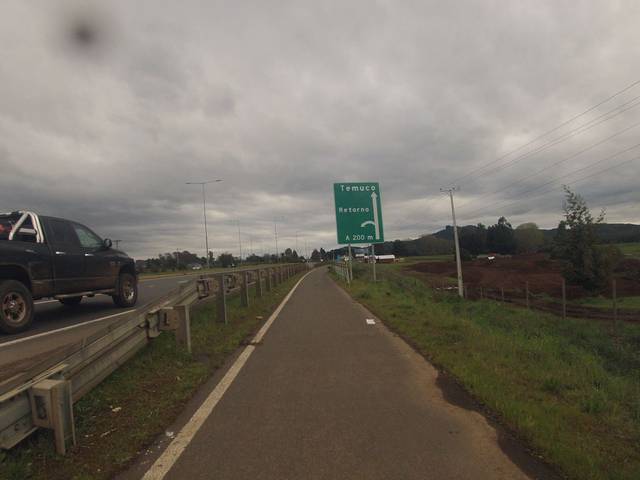
Region: Chile
Coordinates: -38.685, -72.527